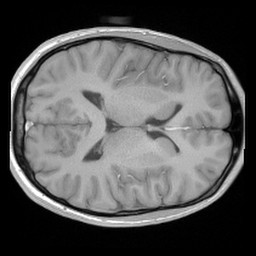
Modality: FLASH
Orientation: axial
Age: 19
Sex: male
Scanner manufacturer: siemens
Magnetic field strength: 3 T
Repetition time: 0.245 s
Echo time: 0.0026 s